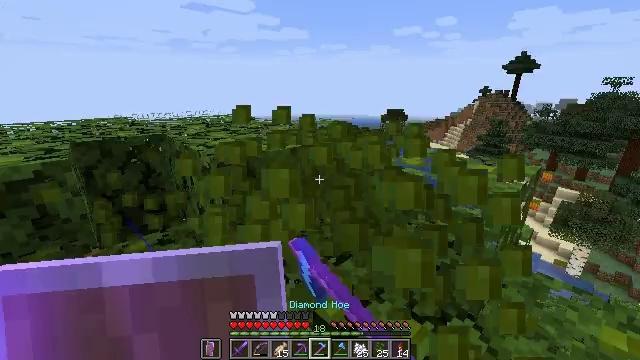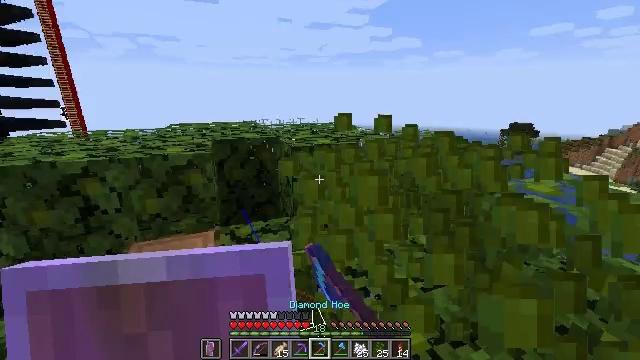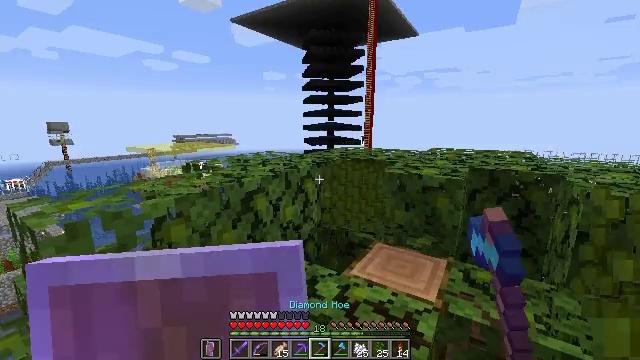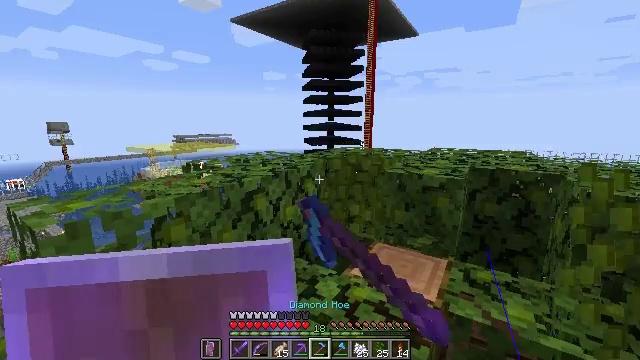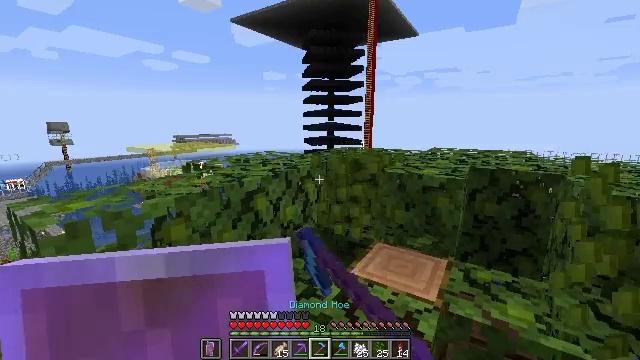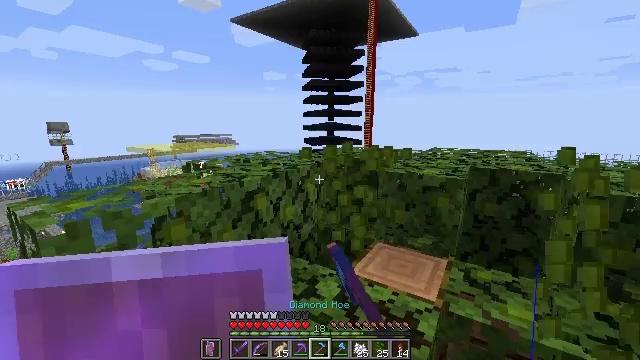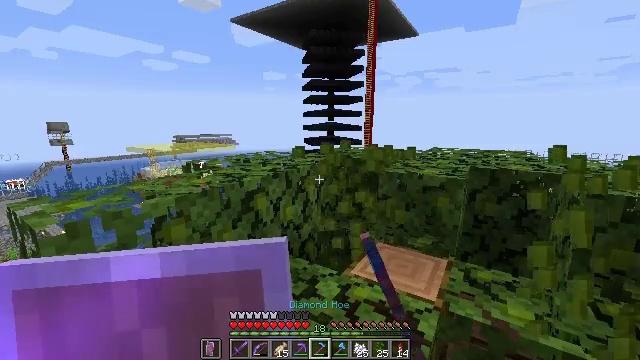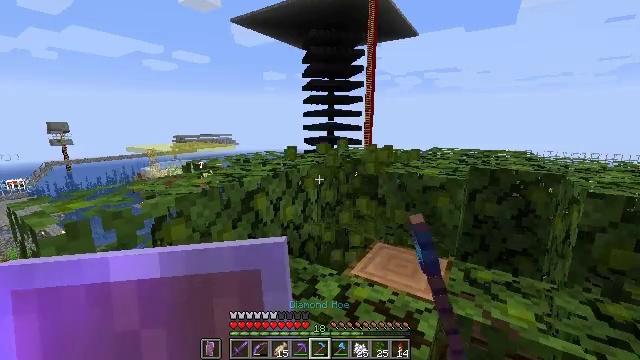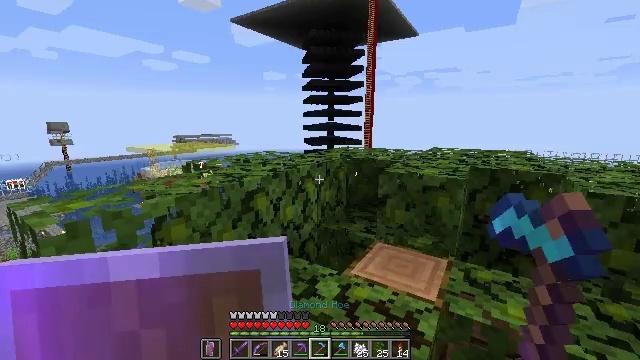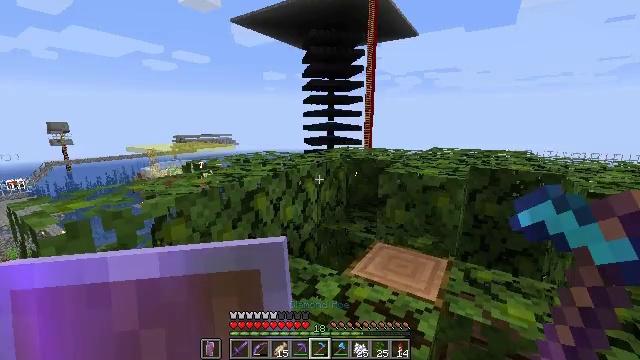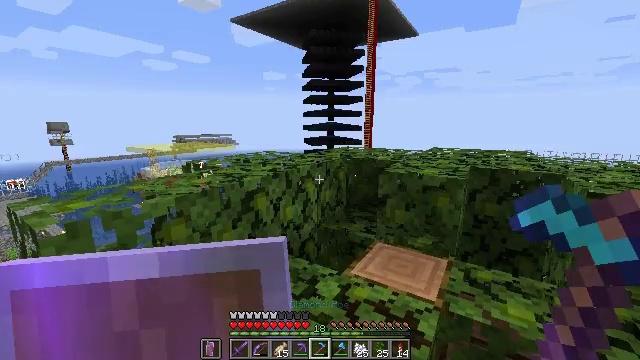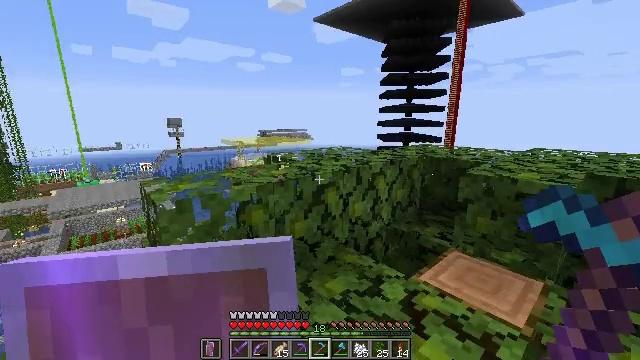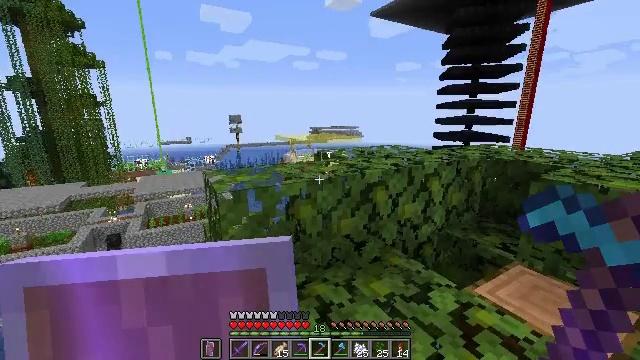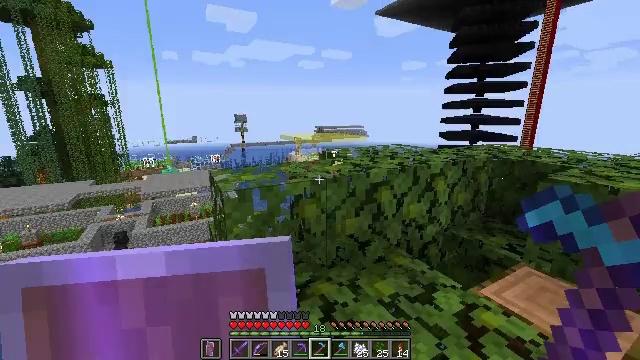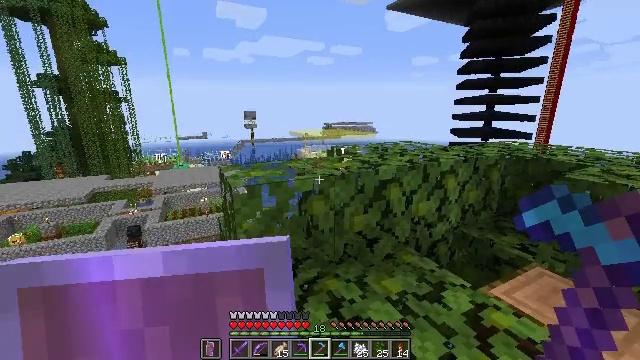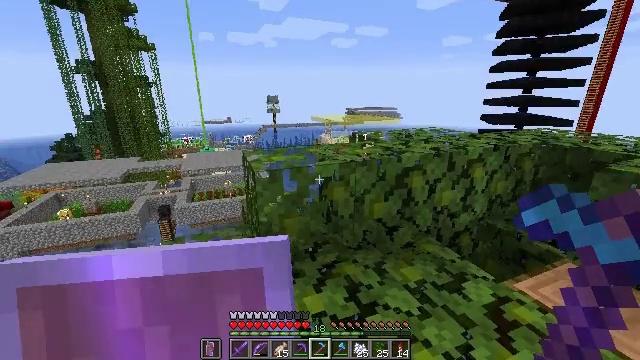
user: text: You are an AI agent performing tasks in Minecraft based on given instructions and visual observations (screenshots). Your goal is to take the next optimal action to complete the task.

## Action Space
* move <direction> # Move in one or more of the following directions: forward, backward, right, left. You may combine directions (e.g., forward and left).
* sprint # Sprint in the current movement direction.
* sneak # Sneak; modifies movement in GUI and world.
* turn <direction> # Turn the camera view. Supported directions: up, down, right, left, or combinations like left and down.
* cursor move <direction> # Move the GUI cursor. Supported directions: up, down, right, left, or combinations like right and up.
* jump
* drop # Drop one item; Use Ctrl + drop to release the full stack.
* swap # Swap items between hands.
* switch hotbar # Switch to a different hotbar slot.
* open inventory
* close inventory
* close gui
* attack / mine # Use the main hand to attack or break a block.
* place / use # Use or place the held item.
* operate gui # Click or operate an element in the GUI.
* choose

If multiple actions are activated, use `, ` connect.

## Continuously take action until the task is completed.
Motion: motion action
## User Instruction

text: Collect jungle leaves by breaking them.
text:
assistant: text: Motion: attack / mine
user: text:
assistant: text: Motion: turn left and up, attack / mine
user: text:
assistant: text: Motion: no_op
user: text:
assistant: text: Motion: no_op
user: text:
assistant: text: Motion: no_op
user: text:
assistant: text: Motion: no_op
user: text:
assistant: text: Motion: no_op
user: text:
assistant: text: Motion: no_op
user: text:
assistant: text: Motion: no_op
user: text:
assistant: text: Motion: no_op
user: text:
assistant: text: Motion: turn left
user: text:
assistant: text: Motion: turn left
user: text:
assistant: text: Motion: turn left
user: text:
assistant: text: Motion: turn left
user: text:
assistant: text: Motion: turn left and down
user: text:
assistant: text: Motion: turn left and down
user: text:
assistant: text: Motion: turn left and down
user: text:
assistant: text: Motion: no_op
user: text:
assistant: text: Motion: no_op
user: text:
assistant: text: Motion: move forward
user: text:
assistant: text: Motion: move forward, attack / mine
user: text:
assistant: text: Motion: move forward, turn right, attack / mine
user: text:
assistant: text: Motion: move forward, turn right, attack / mine
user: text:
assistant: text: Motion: move forward, turn right, attack / mine
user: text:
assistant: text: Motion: move forward, turn right, attack / mine
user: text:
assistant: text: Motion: move forward, turn right and up, attack / mine
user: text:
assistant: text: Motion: move forward, turn right, attack / mine
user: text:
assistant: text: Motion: move forward, turn right, attack / mine
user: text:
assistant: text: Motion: move forward, turn right, attack / mine
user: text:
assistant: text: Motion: move forward, turn right, attack / mine